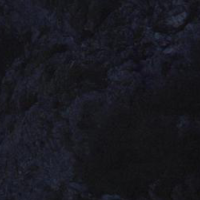
EUNIS habitat code: 31
Species observed at this site:
Bartsia alpina